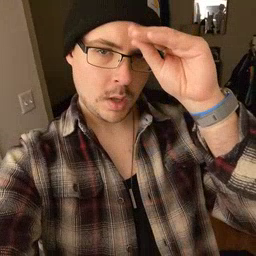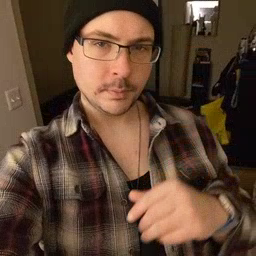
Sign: boy